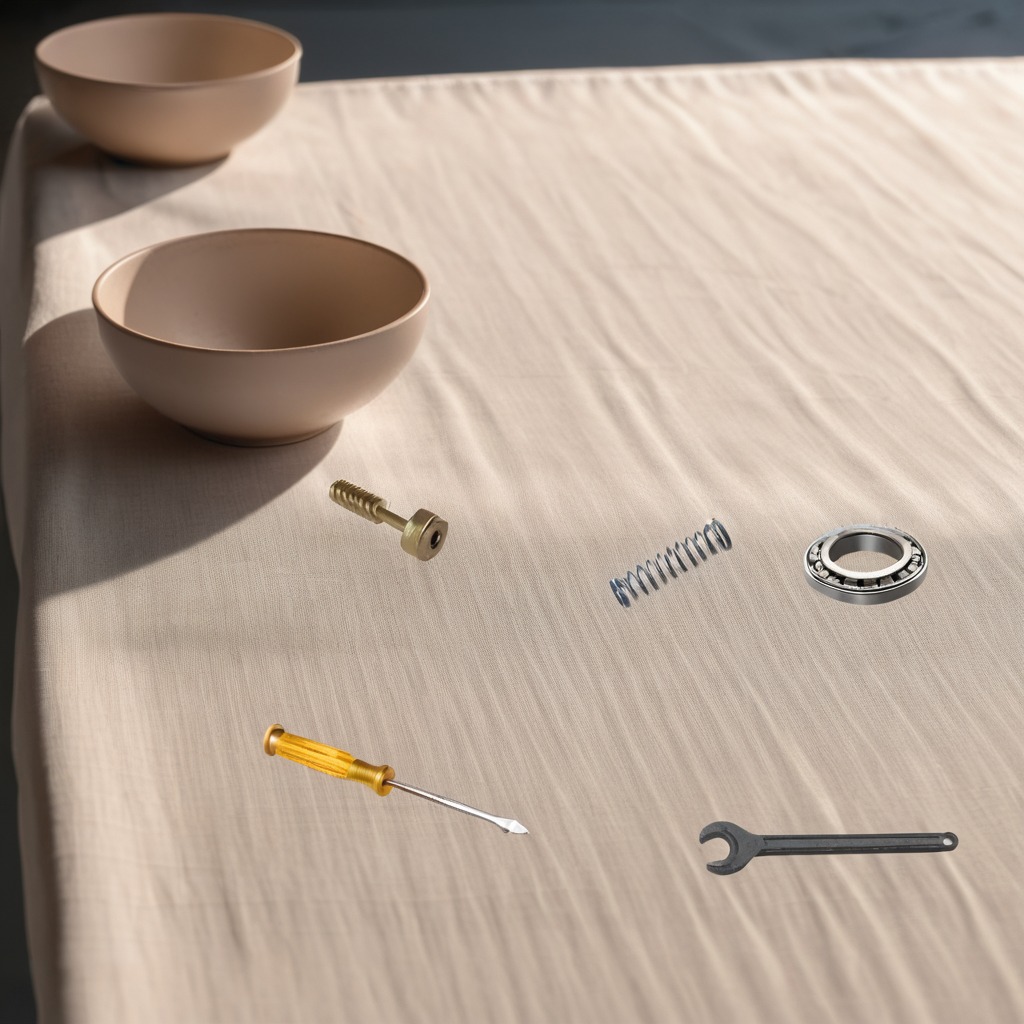
A metal ball bearing, a metal machine screw, a coiled metal spring, a screwdriver, and a wrench are lying on the wooden table.